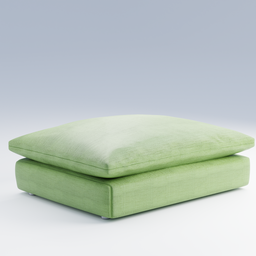
Label: furniture